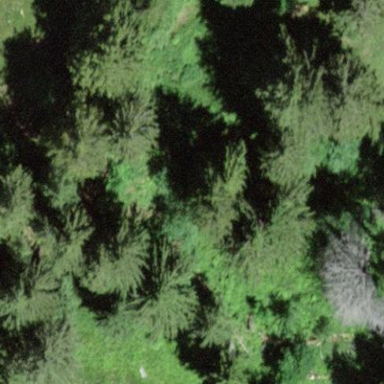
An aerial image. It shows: Forest area.